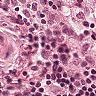
Metastatic tissue present: no